【题型】解答题　【知识点】　【难度】easy
（本题14分）某芯片代工厂生产甲、乙两种型号的芯片，为了解芯片的某项指标，从这两种芯片中各抽取100件进行检测，获得该项指标的频率分布直方图，如图所示：

假设数据在组内均匀分布，以样本估计总体，以事件发生的频率作为相应事件发生的概率。

(1) 求频率分布直方图中 $x$ 的值；

(2) 估计乙型芯片该项指标的平均值（同一组中的数据用该组区间的中点值为代表）；

(3) 已知甲型芯片指标在 $[80,100)$ 为航天级芯片，乙型芯片指标在 $[60,70)$ 为航天级芯片。现分别采用分层抽样的方式，从甲型芯片指标在 $[70,90)$ 内取2件，乙型芯片指标在 $[50,70)$ 内取4件，再从这6件中任取2件，求这2件都是航天级芯片的概率。
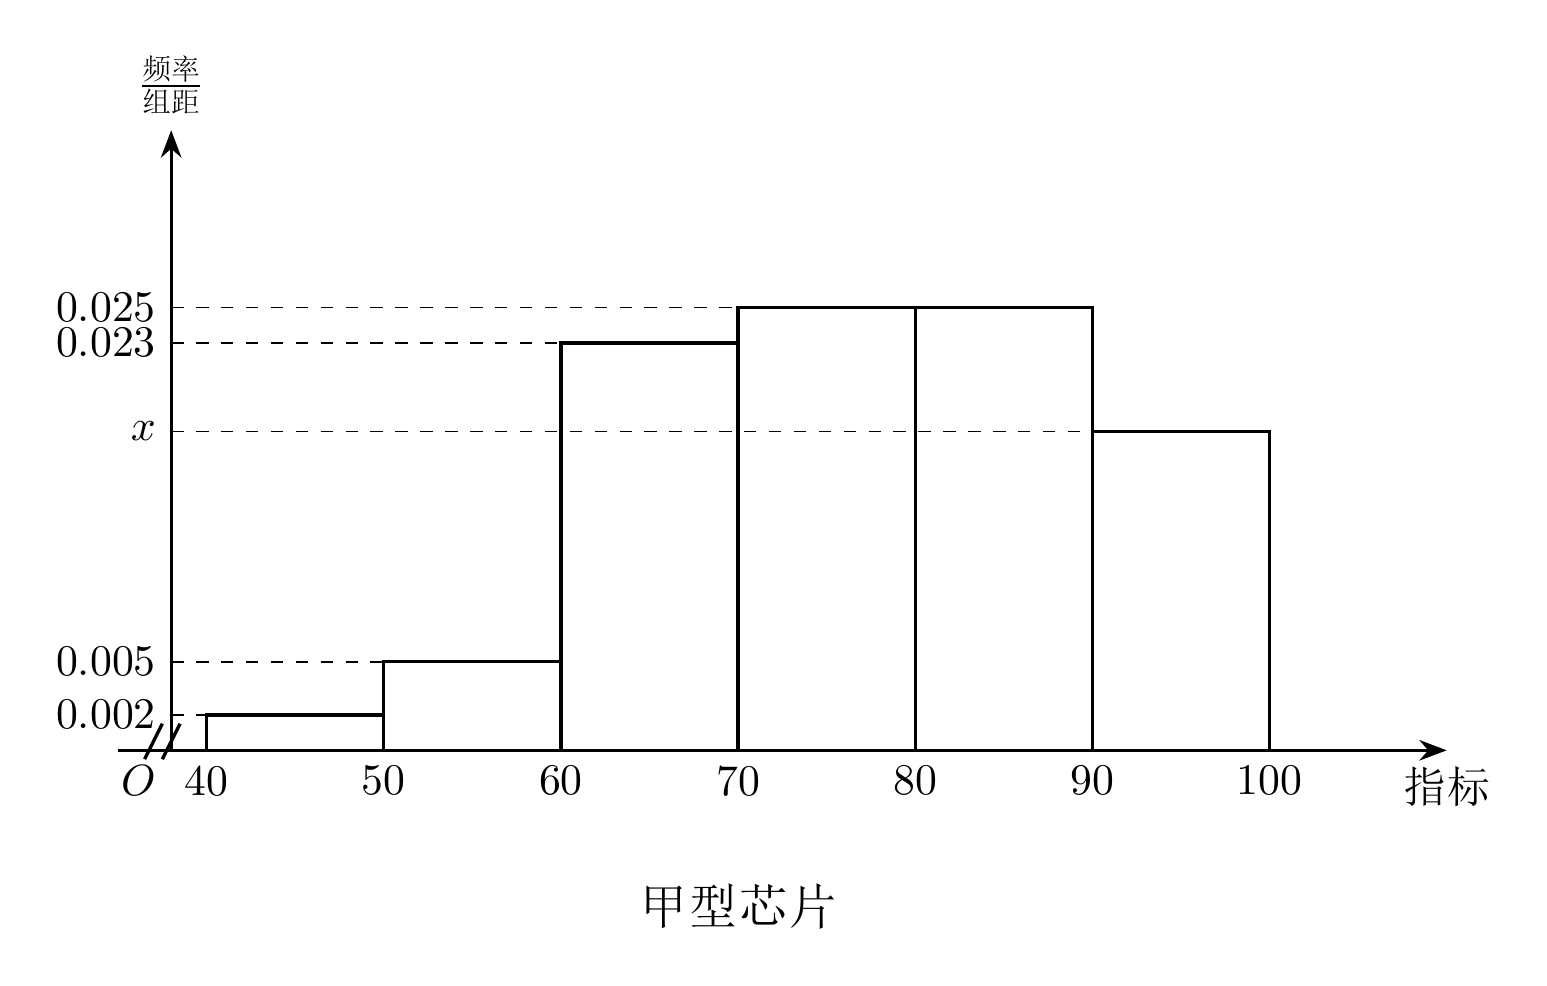
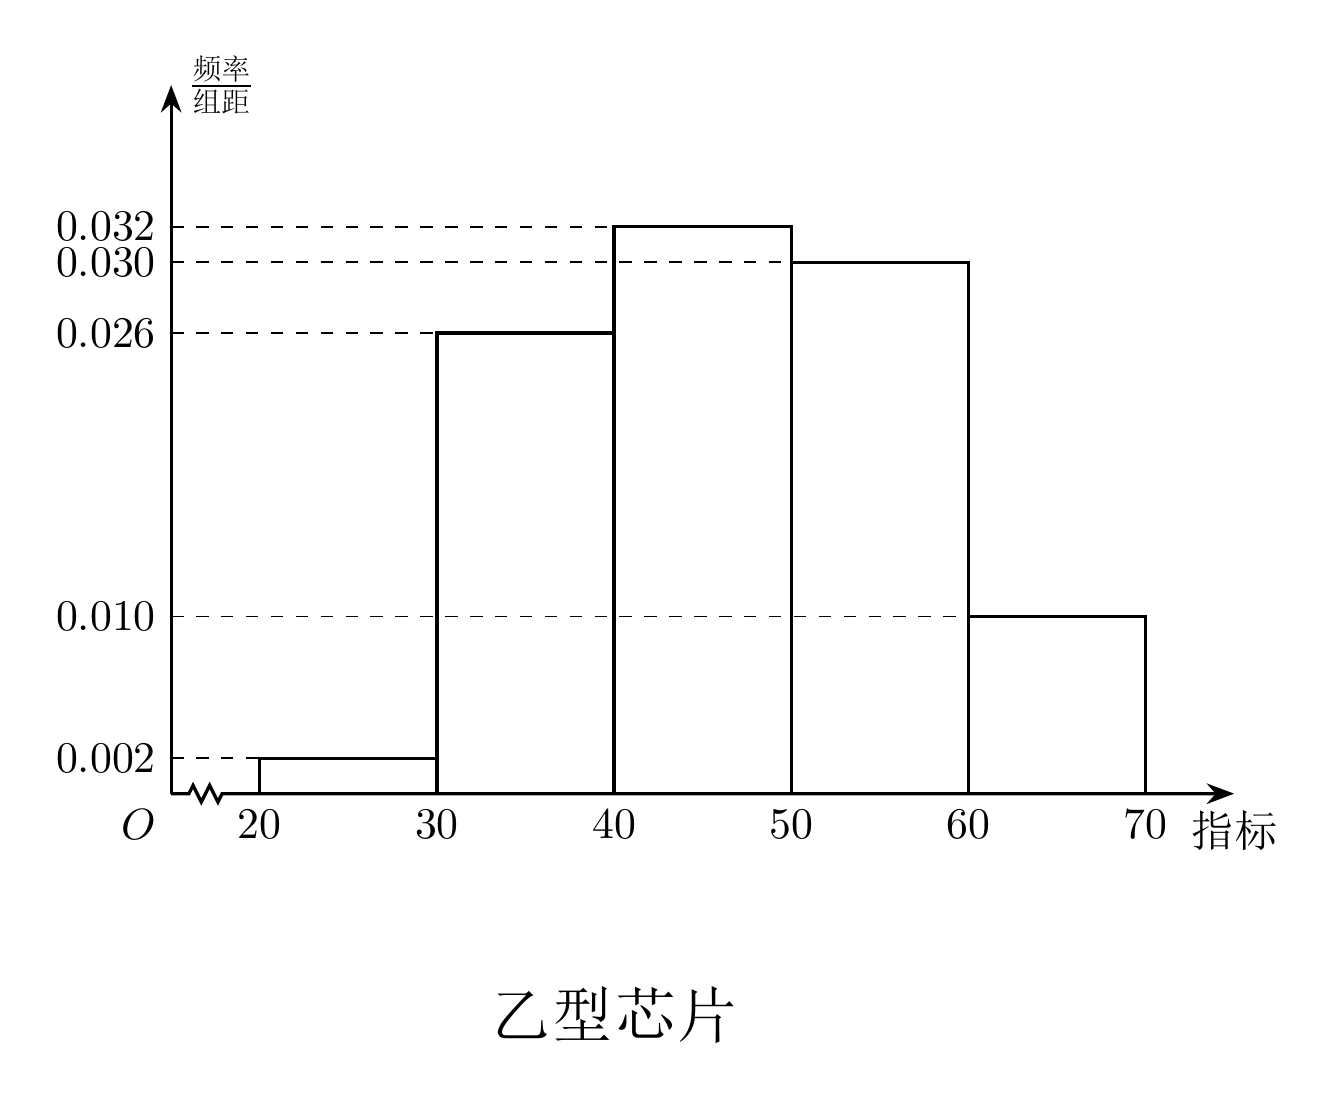
【解答】
【答案】(1) $0.020$

(2) $47$

(3) $\dfrac{1}{15}$

【分析】（1）由频率和为1求出$x$的值。

（2）根据平均数公式求出平均值。

（3）根据条件列举样本容量和样本点的方法，利用古典概型概率公式求解即可。

【详解】（1）由题意得 $10 \times (0.002 + 0.005 + 0.023 + 0.025 + 0.025 + x) = 1$，解得 $x = 0.020$。

（2）由频率分布直方图得乙型芯片该项指标的平均值：
\[
\bar{x} = 10 \times (0.002 \times 25 + 0.026 \times 35 + 0.032 \times 45 + 0.030 \times 55 + 0.010 \times 65) = 47.
\]

（3）由甲型芯片的频率分布直方图可知指标在$[70,80)$和$[80,90)$的频率相同，

根据分层抽样得，来自甲型芯片指标在$[70,80)$和$[80,90)$的各1件，分别记为$A$和$B$，

由乙型芯片的频率分布直方图可知指标在$[50,60)$和$[60,70)$的频率之比为$0.030:0.010 = 3:1$，

所以根据分层抽样得，来自乙型芯片指标在$[50,60)$和$[60,70)$的分别为3件和1件，分别记为$C_1,C_2,C_3$和$D$，

从中任取2件，样本空间可记为：
$\Omega = \{(A,B),(A,C_1),(A,C_2),(A,C_3),(A,D),(B,C_1),(B,C_2),(B,C_3),(B,D),(C_1,C_2),(C_1,C_3),(C_1,D),(C_2,C_3),(C_2,D),(C_3,D)\}$ 共15个，
记事件$E$：这2件都是航天级芯片，则$E = \{(B,D)\}$ 共1个，

所以 $P(E) = \dfrac{1}{15}$。